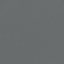
Land use / land cover class: SeaLake